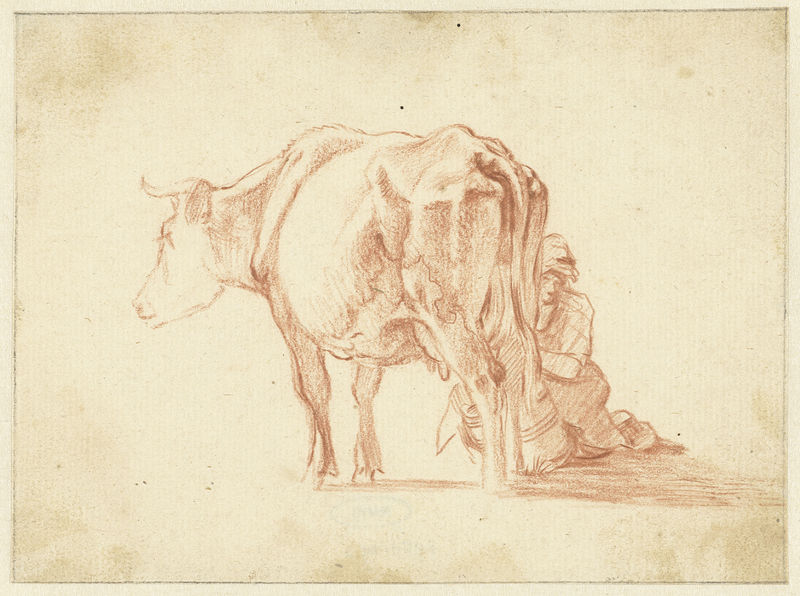
Titel: Koe die gemolken wordt
Künstler: Pieter Gerardus van Os
Standort: Amsterdam
Institution: Rijksmuseum
Schlagwörter: hat, red, female, skirt, woman, maid, servant, brown, man, girl, head, orange, male, drawing, shadow, sketch, tail, rural, neck, shoulder, art, back, ears, pencil, animal, eye, legs, cattle, cow, farm, farmer, schatten, figure, tale, bull, crayon, hoof, horn, horns, kuh, hooves, livestock, work, outdoor, magd, tan, still, kneeling, hors, jug, standing, bones, zeichnung, ochse, leg, van gogh, countryside, agriculture, farming, barrel, kneel, knees, bovine, rücken, bucket, rembrandt, stier, milk, pail, bony, grain, hungry, udder, dairy, eimer, red ink, udders, milking, milkmaid, rötel, milch, milker, hidquarters, miling, chore, melken, hinten, farmrer, tauros, knie, schweif, euter, rückansicht, versteckt, ubber